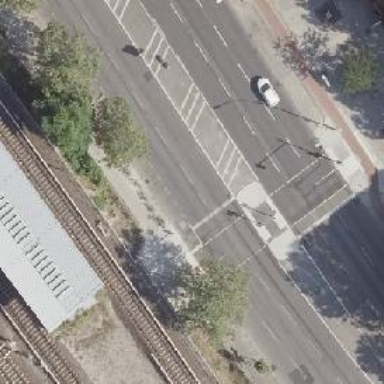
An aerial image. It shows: Road with traffic signals at crossing.